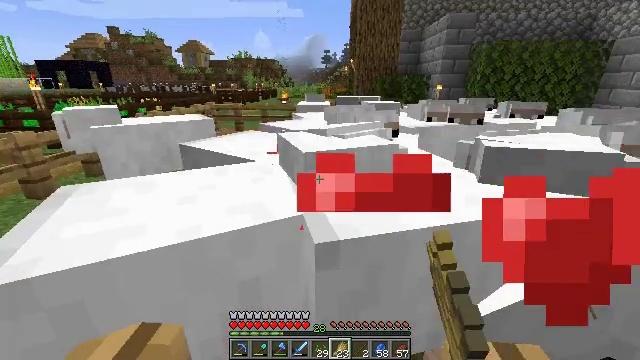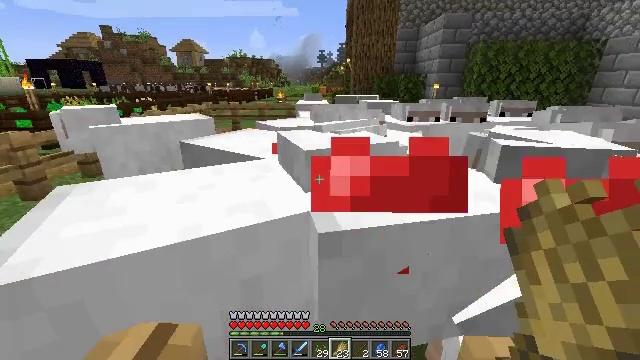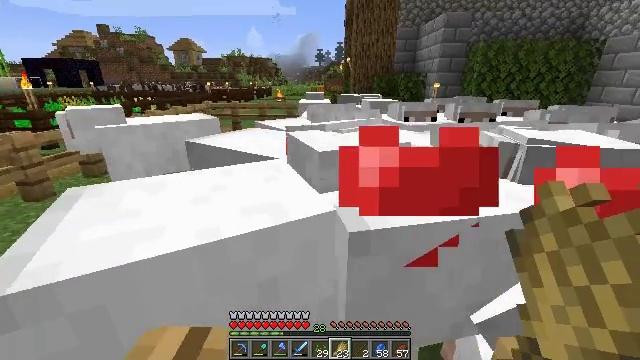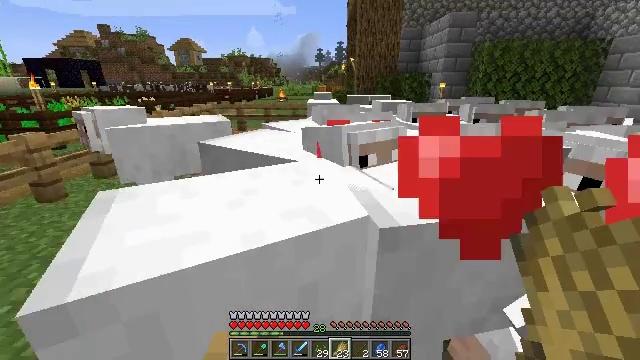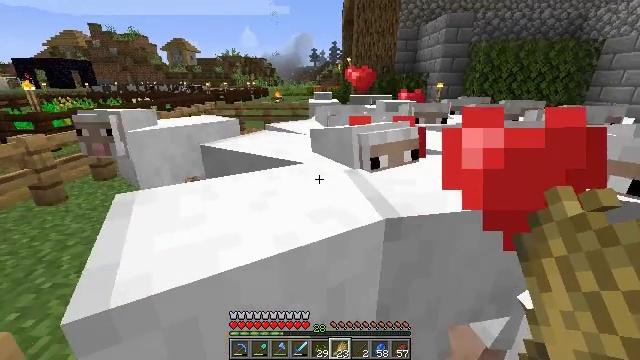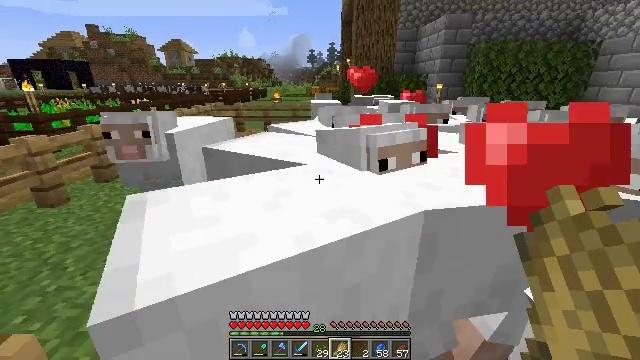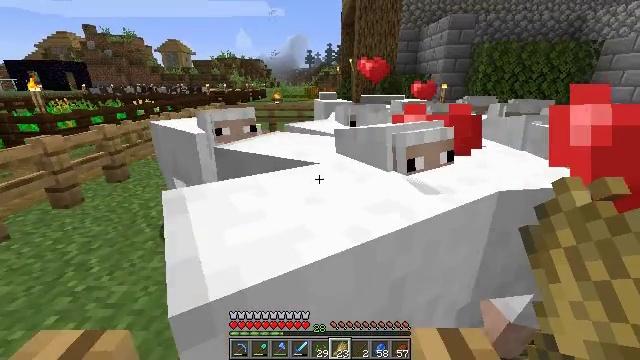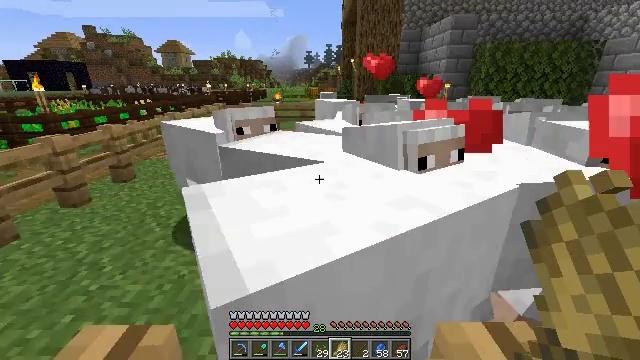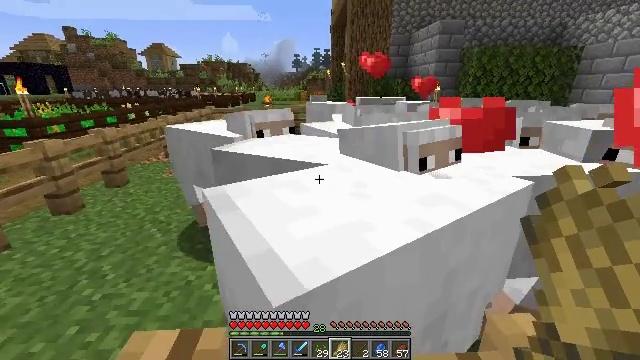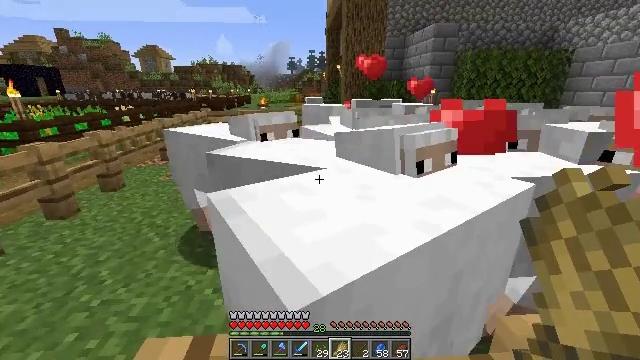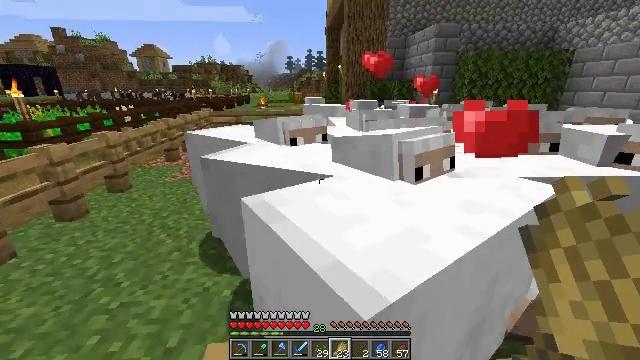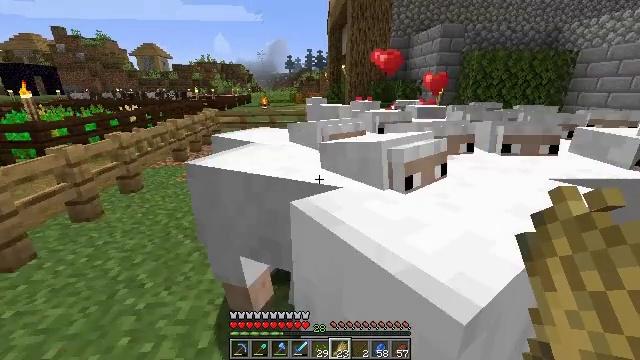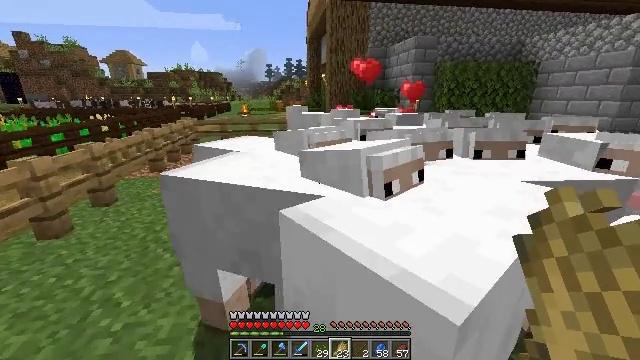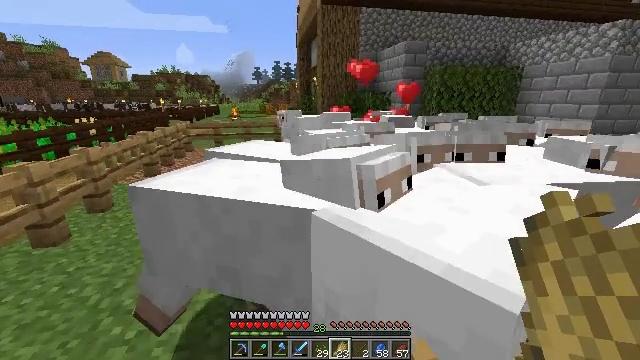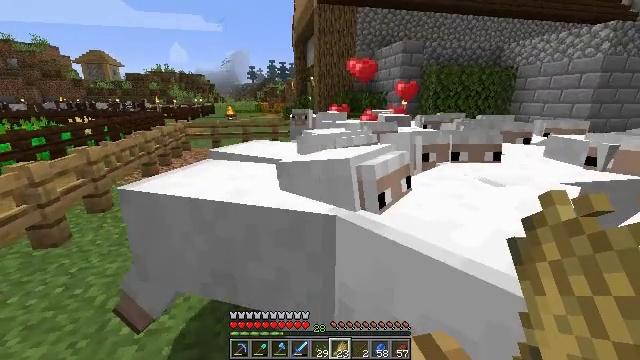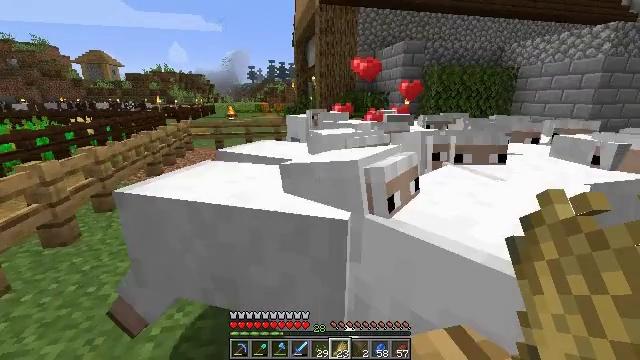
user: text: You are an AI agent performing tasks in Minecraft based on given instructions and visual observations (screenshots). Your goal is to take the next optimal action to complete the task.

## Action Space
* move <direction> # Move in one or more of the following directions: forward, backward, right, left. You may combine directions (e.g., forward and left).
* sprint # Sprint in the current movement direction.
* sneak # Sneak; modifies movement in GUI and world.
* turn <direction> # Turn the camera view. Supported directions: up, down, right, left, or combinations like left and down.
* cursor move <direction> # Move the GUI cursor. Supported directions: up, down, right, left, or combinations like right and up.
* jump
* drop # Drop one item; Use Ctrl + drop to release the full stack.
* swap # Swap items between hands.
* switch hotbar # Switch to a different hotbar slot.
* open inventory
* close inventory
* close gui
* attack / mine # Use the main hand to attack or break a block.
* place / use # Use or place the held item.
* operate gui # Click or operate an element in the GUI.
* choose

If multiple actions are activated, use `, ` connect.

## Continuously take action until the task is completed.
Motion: motion action
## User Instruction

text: Kill mobs.
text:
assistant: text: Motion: move forward and move left, use / place
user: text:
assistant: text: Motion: move forward and move left, use / place
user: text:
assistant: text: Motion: move forward and move left, use / place
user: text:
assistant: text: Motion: move forward and move left, turn right
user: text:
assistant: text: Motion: move forward and move left, use / place
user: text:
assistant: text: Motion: move forward and move left, use / place
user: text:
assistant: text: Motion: move forward and move left, use / place
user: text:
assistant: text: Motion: move forward and move left, turn right
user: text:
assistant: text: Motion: move forward and move left, turn right, use / place
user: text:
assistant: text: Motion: move forward and move left, use / place
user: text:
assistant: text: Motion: move forward and move left, use / place
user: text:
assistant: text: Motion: move forward and move left, turn right and up, use / place
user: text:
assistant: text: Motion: move forward and move left, turn right, use / place
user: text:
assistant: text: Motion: move forward and move left, turn right, use / place
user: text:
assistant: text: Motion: move forward and move left, use / place
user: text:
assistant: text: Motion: move forward and move left, use / place
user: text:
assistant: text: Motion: move forward and move left
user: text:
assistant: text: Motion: move forward and move left, use / place, jump
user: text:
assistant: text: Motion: move forward and move left, use / place, jump
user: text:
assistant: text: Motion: move forward and move left, turn right, use / place, jump
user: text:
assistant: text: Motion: move forward and move left, turn right and up, jump
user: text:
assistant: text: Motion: move forward and move left, use / place
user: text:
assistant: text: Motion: move forward and move left, use / place
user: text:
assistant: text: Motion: move forward and move left, use / place
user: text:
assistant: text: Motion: move forward and move left, use / place
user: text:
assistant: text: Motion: move left, turn right and down
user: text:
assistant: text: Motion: move left, turn right and down
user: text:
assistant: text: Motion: move left, use / place
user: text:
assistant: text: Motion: move left, turn right, use / place
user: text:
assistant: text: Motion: move left, use / place